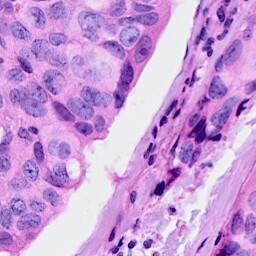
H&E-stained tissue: Breast